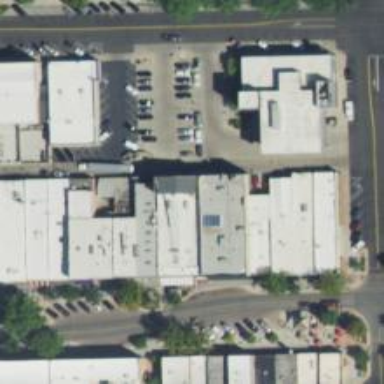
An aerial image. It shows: Parking space.